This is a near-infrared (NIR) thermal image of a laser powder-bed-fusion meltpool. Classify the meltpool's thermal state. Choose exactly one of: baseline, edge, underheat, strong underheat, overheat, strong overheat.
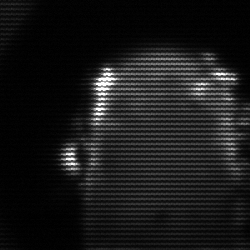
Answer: baseline